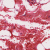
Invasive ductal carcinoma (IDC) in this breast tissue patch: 0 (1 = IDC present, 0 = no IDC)